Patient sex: F
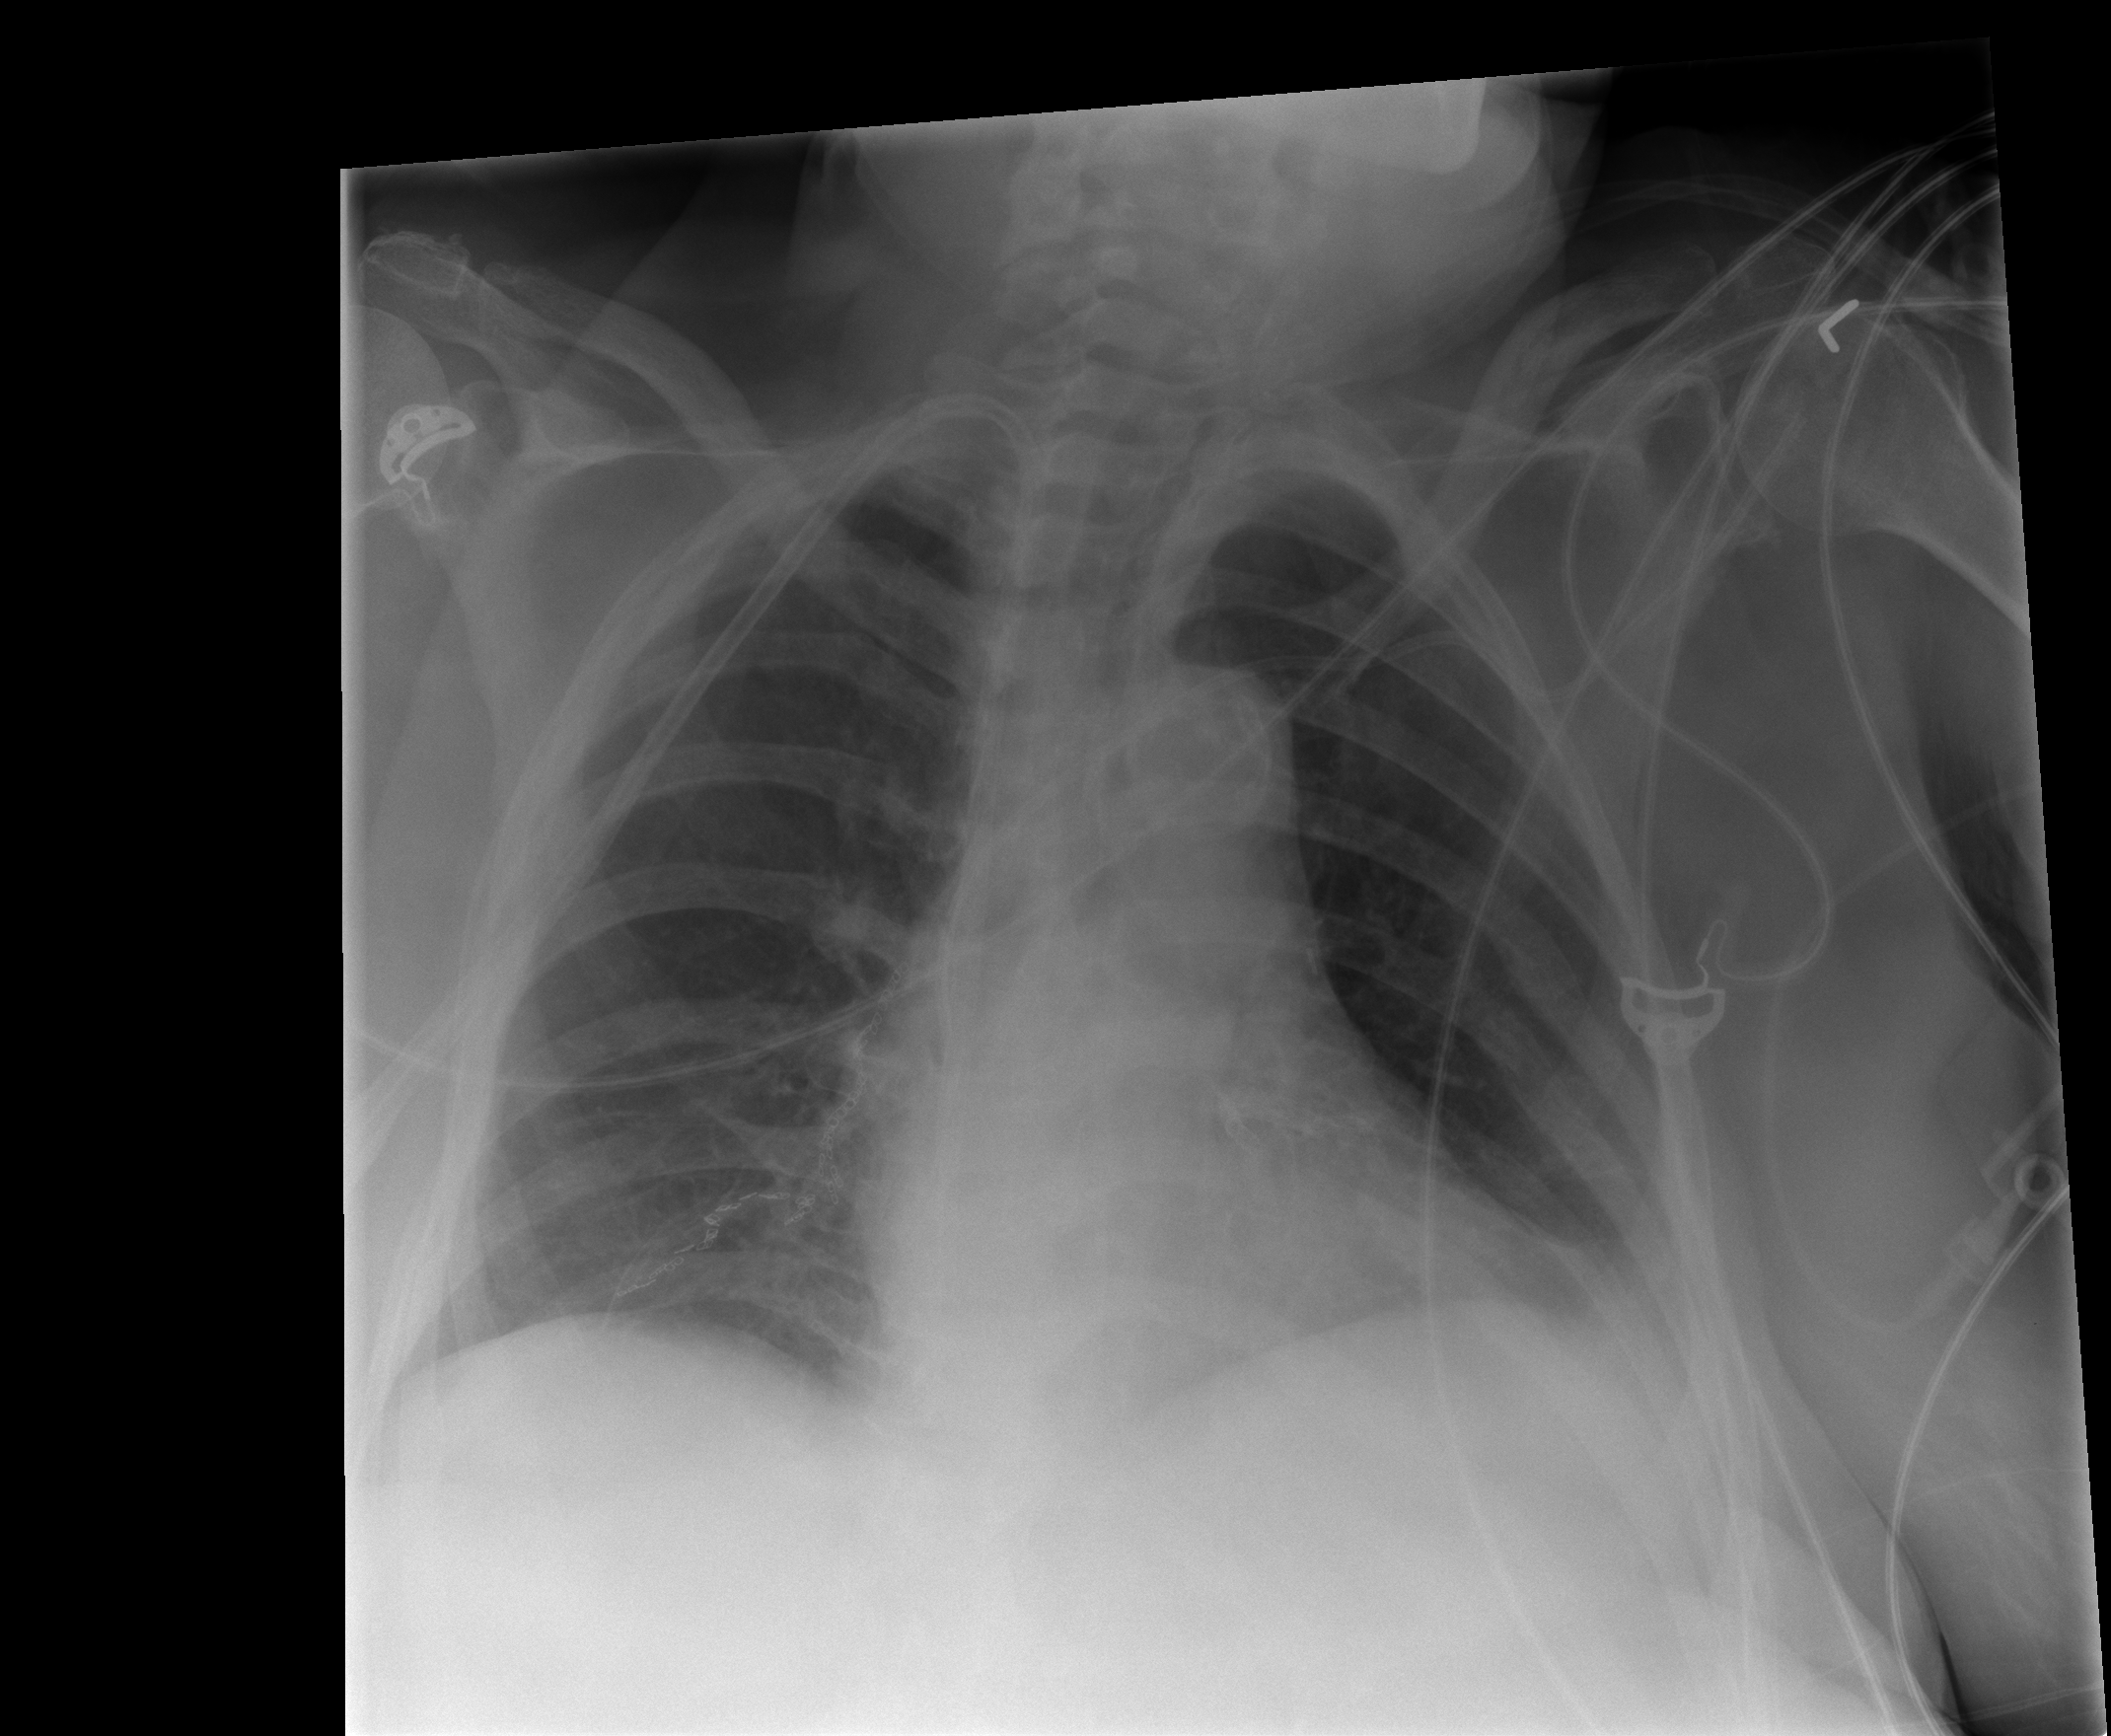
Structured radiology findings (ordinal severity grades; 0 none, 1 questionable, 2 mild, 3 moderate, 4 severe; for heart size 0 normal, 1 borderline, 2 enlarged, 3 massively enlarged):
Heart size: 0
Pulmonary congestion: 0
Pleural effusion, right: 0
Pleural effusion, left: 0
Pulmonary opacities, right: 0
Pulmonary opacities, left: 0
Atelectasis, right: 0
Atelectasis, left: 1